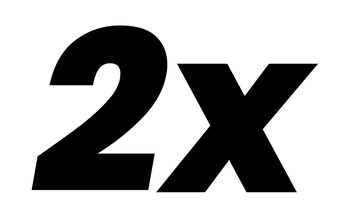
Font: Poppins-ExtraBoldItalic